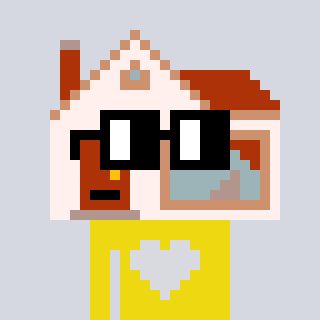
a pixel art character with square black glasses, a house-shaped head and a yellow-colored body on a cool background